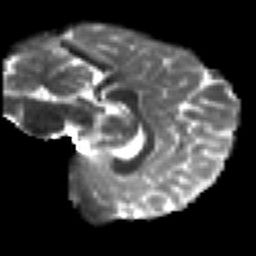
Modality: T2w
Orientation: sagittal
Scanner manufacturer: siemens
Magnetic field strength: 3 T
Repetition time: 7.8 s
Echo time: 0.09 s